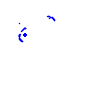
Particle: proton